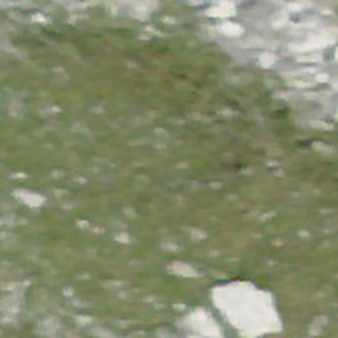
Label: other